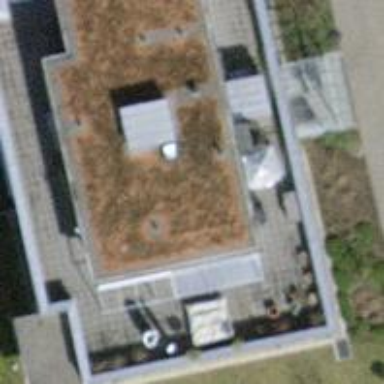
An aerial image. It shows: Building with apartments and flat roof.